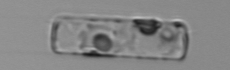
Label: Guinardia_delicatula